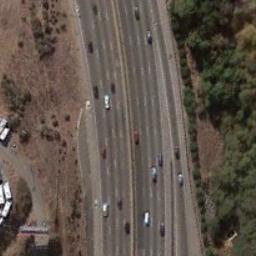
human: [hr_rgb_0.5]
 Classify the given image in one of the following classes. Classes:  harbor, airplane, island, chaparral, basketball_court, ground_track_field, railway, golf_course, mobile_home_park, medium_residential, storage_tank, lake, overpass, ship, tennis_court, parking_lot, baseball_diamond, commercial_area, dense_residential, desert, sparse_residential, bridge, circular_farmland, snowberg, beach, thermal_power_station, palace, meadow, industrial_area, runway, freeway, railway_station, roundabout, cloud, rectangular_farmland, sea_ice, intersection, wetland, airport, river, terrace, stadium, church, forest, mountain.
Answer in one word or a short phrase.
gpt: freeway